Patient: sex F, age 73
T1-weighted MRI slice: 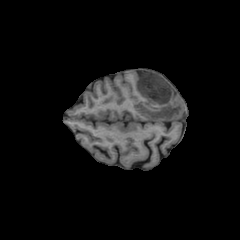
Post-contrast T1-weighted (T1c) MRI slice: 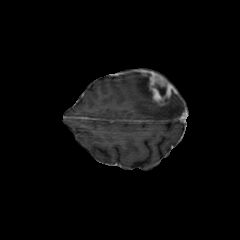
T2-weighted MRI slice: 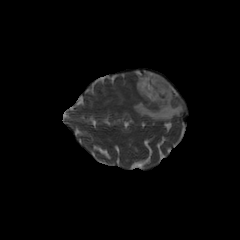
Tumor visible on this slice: yes
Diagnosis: Glioblastoma, IDH-wildtype
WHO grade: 4